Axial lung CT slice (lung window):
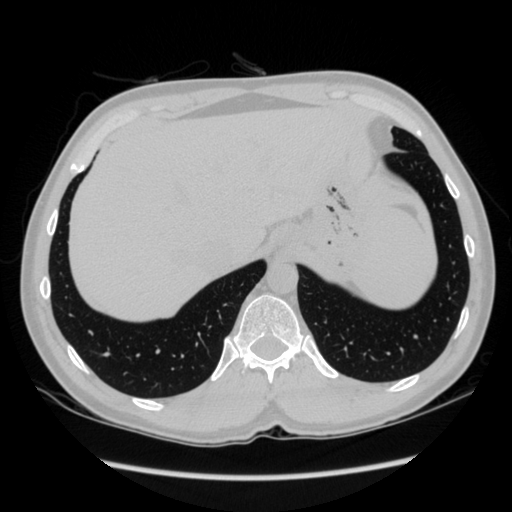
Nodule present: no